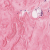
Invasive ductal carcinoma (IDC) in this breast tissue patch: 0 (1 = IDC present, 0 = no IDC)